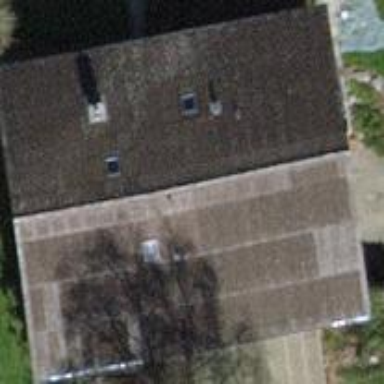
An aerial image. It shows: Building with tiled roof.